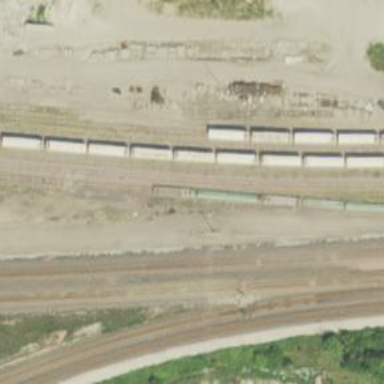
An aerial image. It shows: Railway yard.